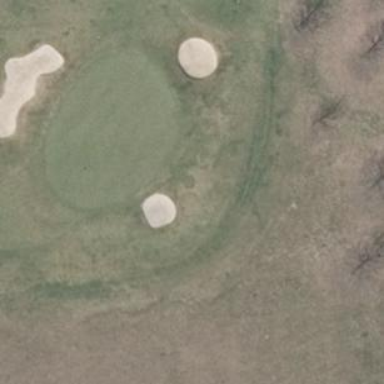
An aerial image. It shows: Golf green.